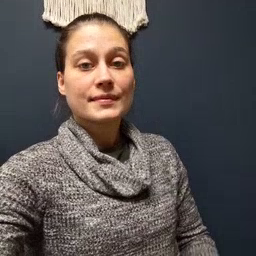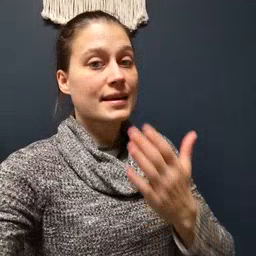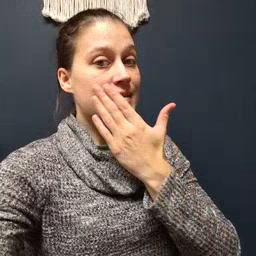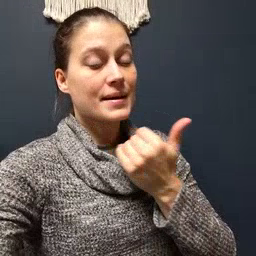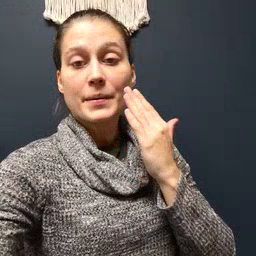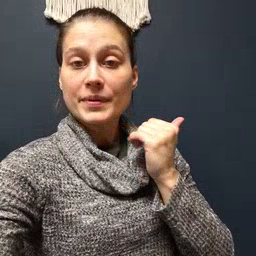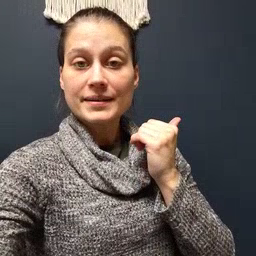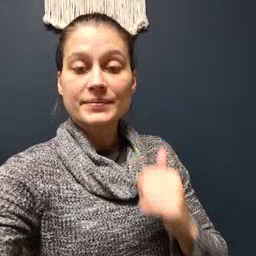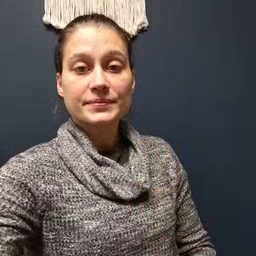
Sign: napkin